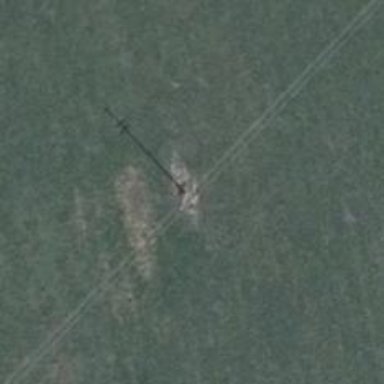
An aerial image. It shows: Minor power line with 3 cables.